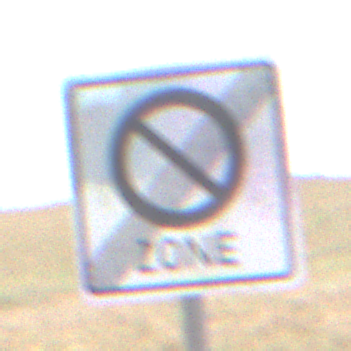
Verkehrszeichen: EndeEingeschraenktesHalteverbotZone
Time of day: Midday
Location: Outdoor (Nature)
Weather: PartlyCloudy
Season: NotSpecified
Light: Natural